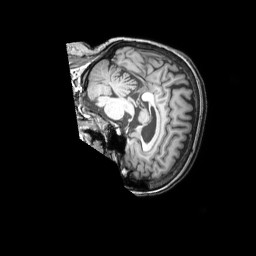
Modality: T1w
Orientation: sagittal
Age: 63
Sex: female
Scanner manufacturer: philips
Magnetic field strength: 3 T
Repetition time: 0.009898 s
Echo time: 0.004605 s